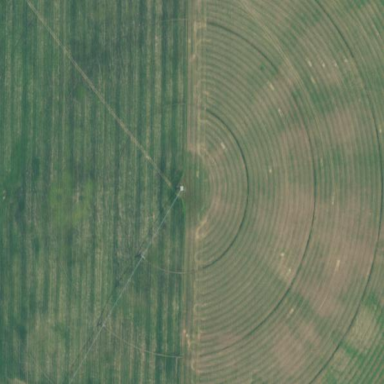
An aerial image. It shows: Farmland with pivot irrigation system.